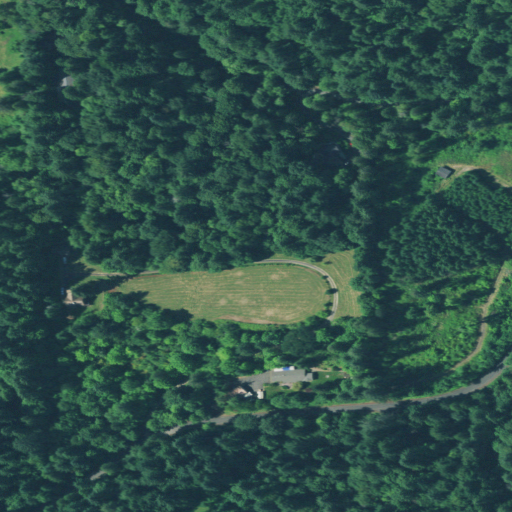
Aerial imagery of valley in Oregon named Apple Valley containing mixed forest, evergreen forest, open development, pasture, and grassland